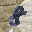
Label: 8